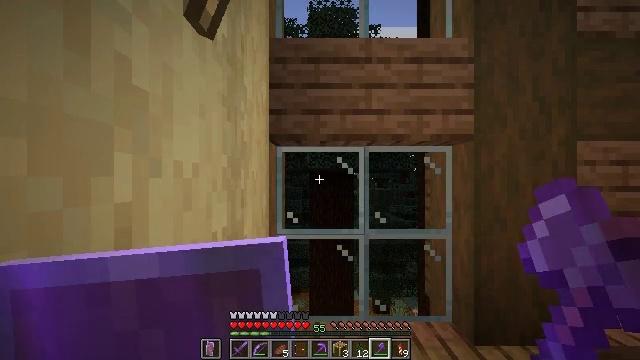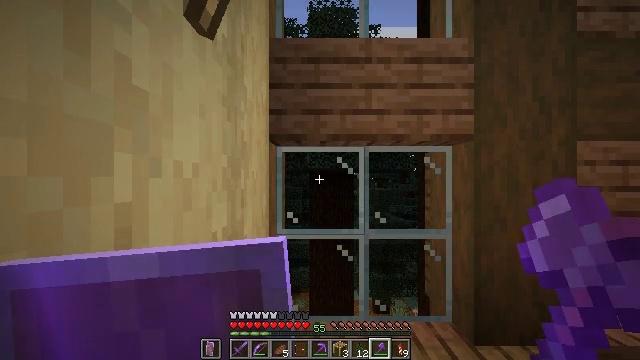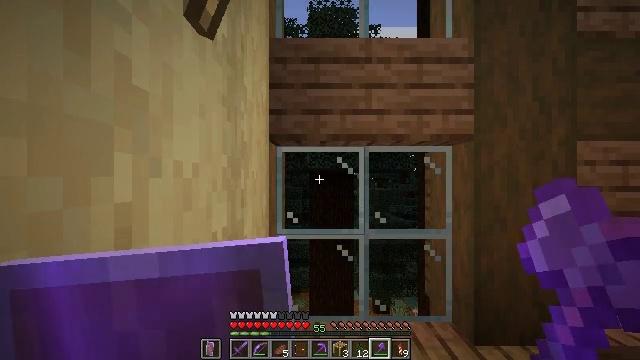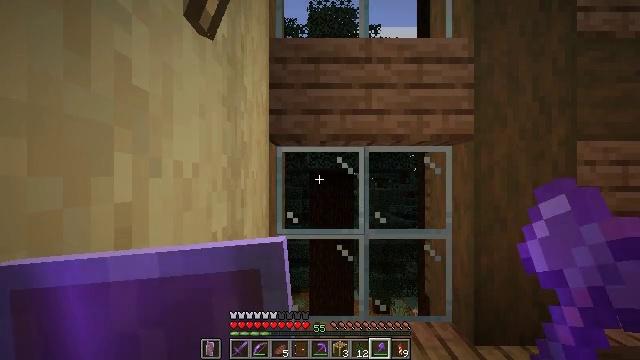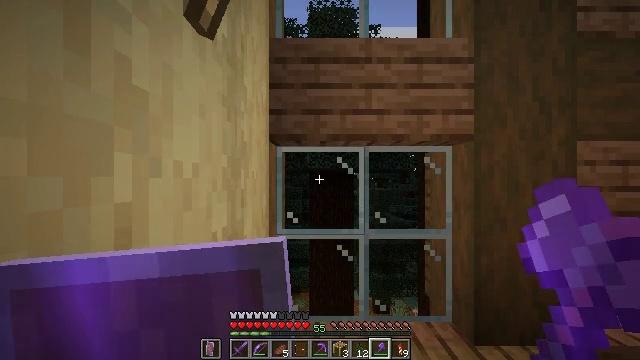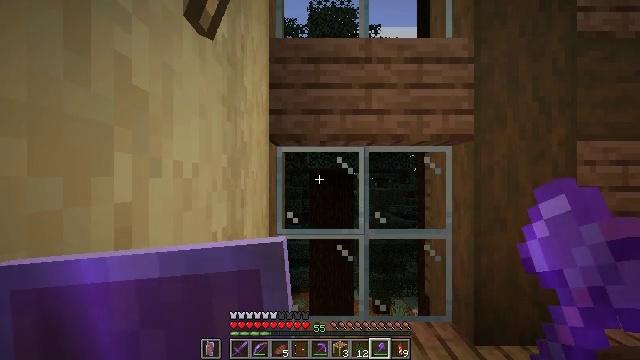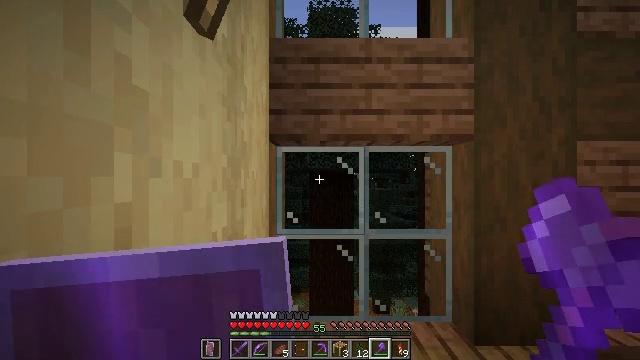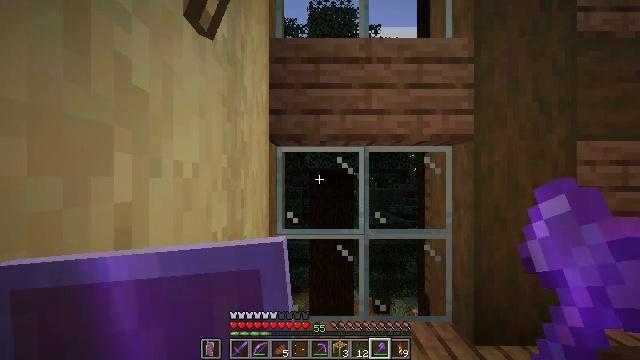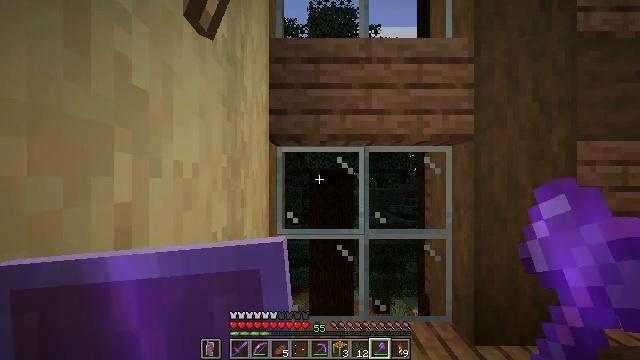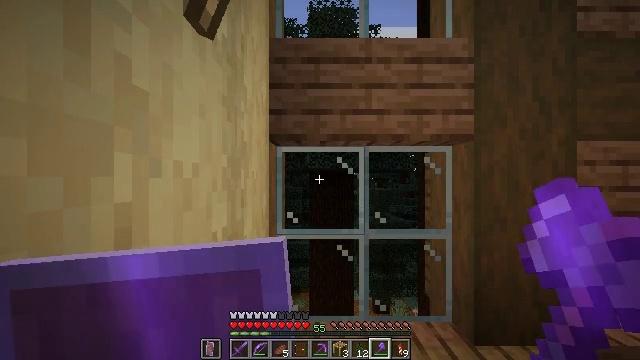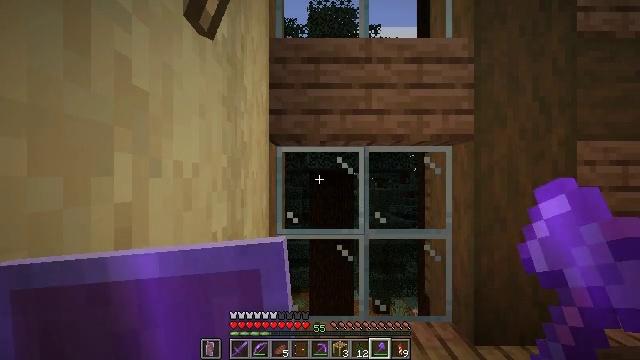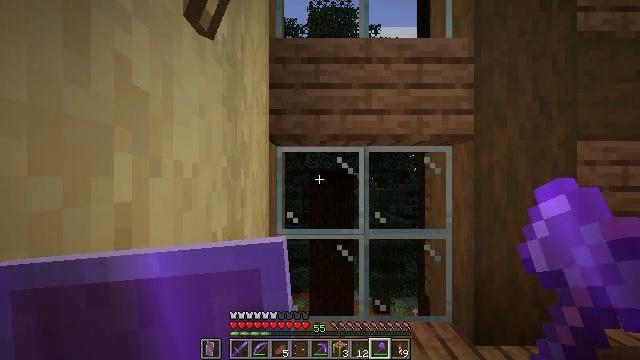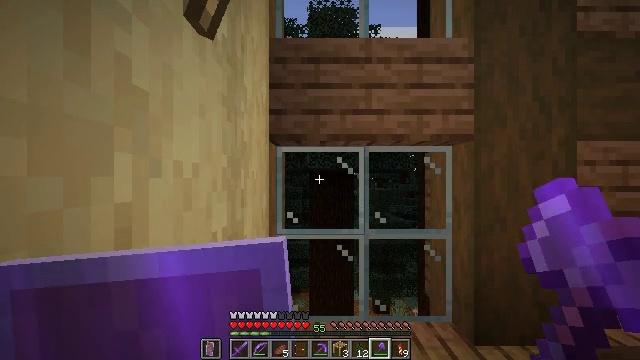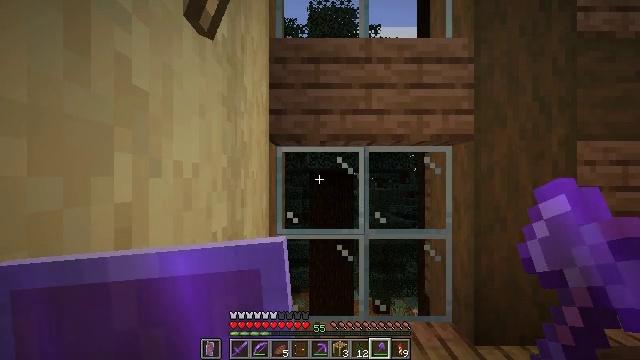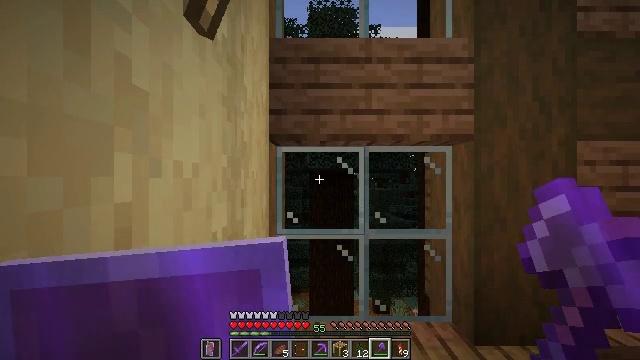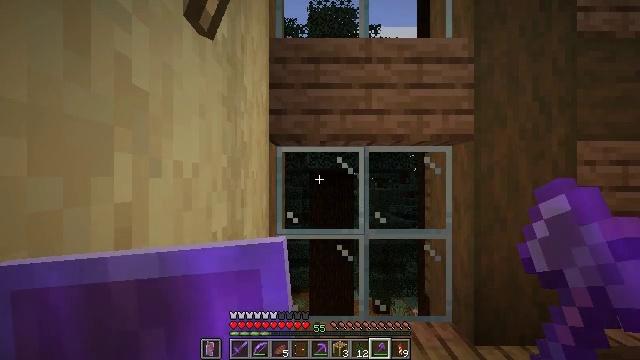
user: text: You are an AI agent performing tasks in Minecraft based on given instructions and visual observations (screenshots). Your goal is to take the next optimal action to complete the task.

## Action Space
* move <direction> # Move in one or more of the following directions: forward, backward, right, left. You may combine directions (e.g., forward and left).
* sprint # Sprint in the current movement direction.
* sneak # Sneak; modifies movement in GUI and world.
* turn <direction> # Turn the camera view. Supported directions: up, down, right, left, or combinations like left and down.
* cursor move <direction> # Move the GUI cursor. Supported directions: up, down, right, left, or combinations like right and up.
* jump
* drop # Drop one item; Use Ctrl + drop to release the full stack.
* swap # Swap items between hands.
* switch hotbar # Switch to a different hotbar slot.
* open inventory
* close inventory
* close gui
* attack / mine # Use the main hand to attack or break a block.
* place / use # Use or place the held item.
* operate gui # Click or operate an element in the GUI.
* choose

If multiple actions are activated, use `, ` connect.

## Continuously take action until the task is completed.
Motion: motion action
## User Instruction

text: Mine the brown shulker box.
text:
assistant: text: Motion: no_op
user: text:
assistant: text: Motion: no_op
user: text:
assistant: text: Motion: no_op
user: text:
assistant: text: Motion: no_op
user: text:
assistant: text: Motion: no_op
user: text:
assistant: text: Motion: no_op
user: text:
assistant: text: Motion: no_op
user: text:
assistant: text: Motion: no_op
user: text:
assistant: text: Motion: no_op
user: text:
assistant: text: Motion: no_op
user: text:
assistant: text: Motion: no_op
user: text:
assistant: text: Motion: no_op
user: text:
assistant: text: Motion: no_op
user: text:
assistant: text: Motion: no_op
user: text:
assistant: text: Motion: no_op
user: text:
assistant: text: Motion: no_op
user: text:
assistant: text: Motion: no_op
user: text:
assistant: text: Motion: no_op
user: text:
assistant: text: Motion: no_op
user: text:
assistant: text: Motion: no_op
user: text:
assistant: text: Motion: no_op
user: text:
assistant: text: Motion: no_op
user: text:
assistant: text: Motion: no_op
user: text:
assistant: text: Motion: no_op
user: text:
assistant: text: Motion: no_op
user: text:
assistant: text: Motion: no_op
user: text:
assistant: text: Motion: no_op
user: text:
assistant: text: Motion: no_op
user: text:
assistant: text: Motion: no_op
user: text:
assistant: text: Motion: no_op